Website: bh-photo
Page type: store-pickup
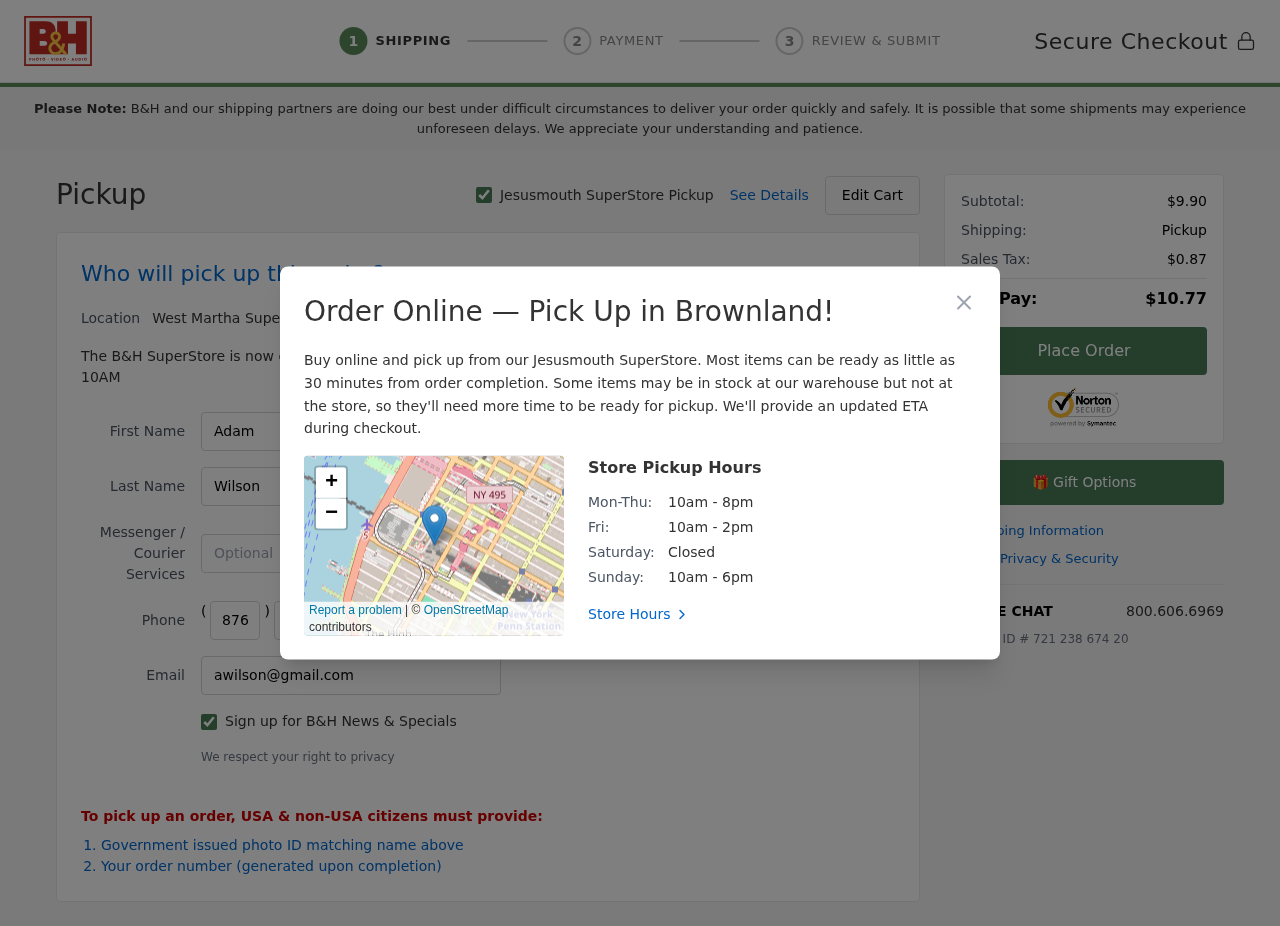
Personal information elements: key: PII_CITY
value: Jesusmouth
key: PII_CITY2
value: West Martha
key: PII_CITY3
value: Brownland
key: PII_EMAIL
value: awilson@gmail.com
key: PII_FIRSTNAME
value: Adam
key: PII_LASTNAME
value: Wilson
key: PII_PHONE_AREA
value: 876
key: PII_PHONE_PREFIX
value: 656
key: PII_PHONE_SUFFIX
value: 5516
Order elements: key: ORDER_SUBTOTAL
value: $9.90
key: ORDER_TAX
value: $0.87
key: ORDER_TOTAL
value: $10.77
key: ORDER_ID
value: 721 238 674 20